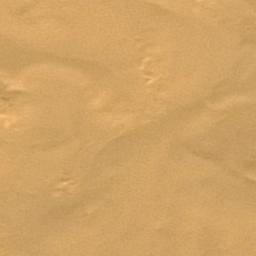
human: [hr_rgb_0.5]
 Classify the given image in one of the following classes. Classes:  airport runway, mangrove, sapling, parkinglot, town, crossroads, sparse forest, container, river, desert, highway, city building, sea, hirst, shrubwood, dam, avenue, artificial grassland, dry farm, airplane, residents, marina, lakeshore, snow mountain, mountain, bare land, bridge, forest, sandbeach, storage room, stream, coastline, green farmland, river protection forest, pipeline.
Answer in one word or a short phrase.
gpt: desert